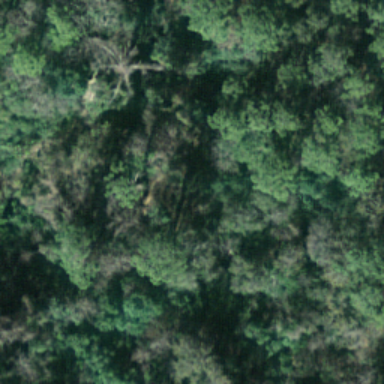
This is a dense forest with emerald green plants .